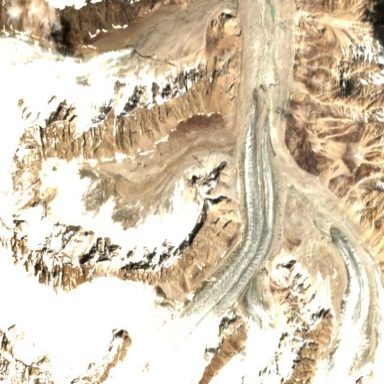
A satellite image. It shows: Majestic glacier in the distance.